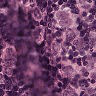
Metastatic tissue present: yes